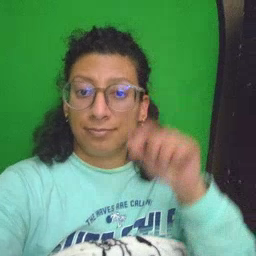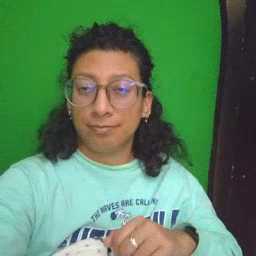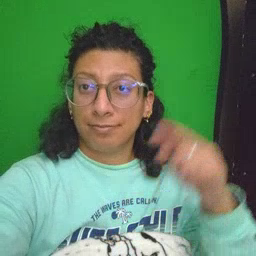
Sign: think